Field crop: maize
Growth stage: 2
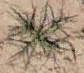
Species: salsola